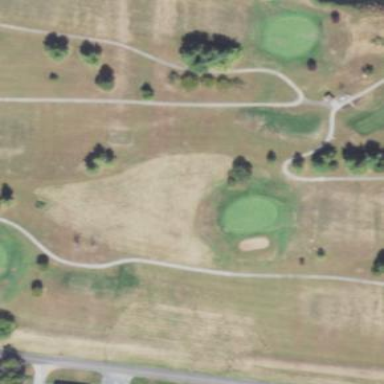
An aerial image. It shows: Rough grassy area used for golf.